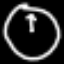
Label: clock